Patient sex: M
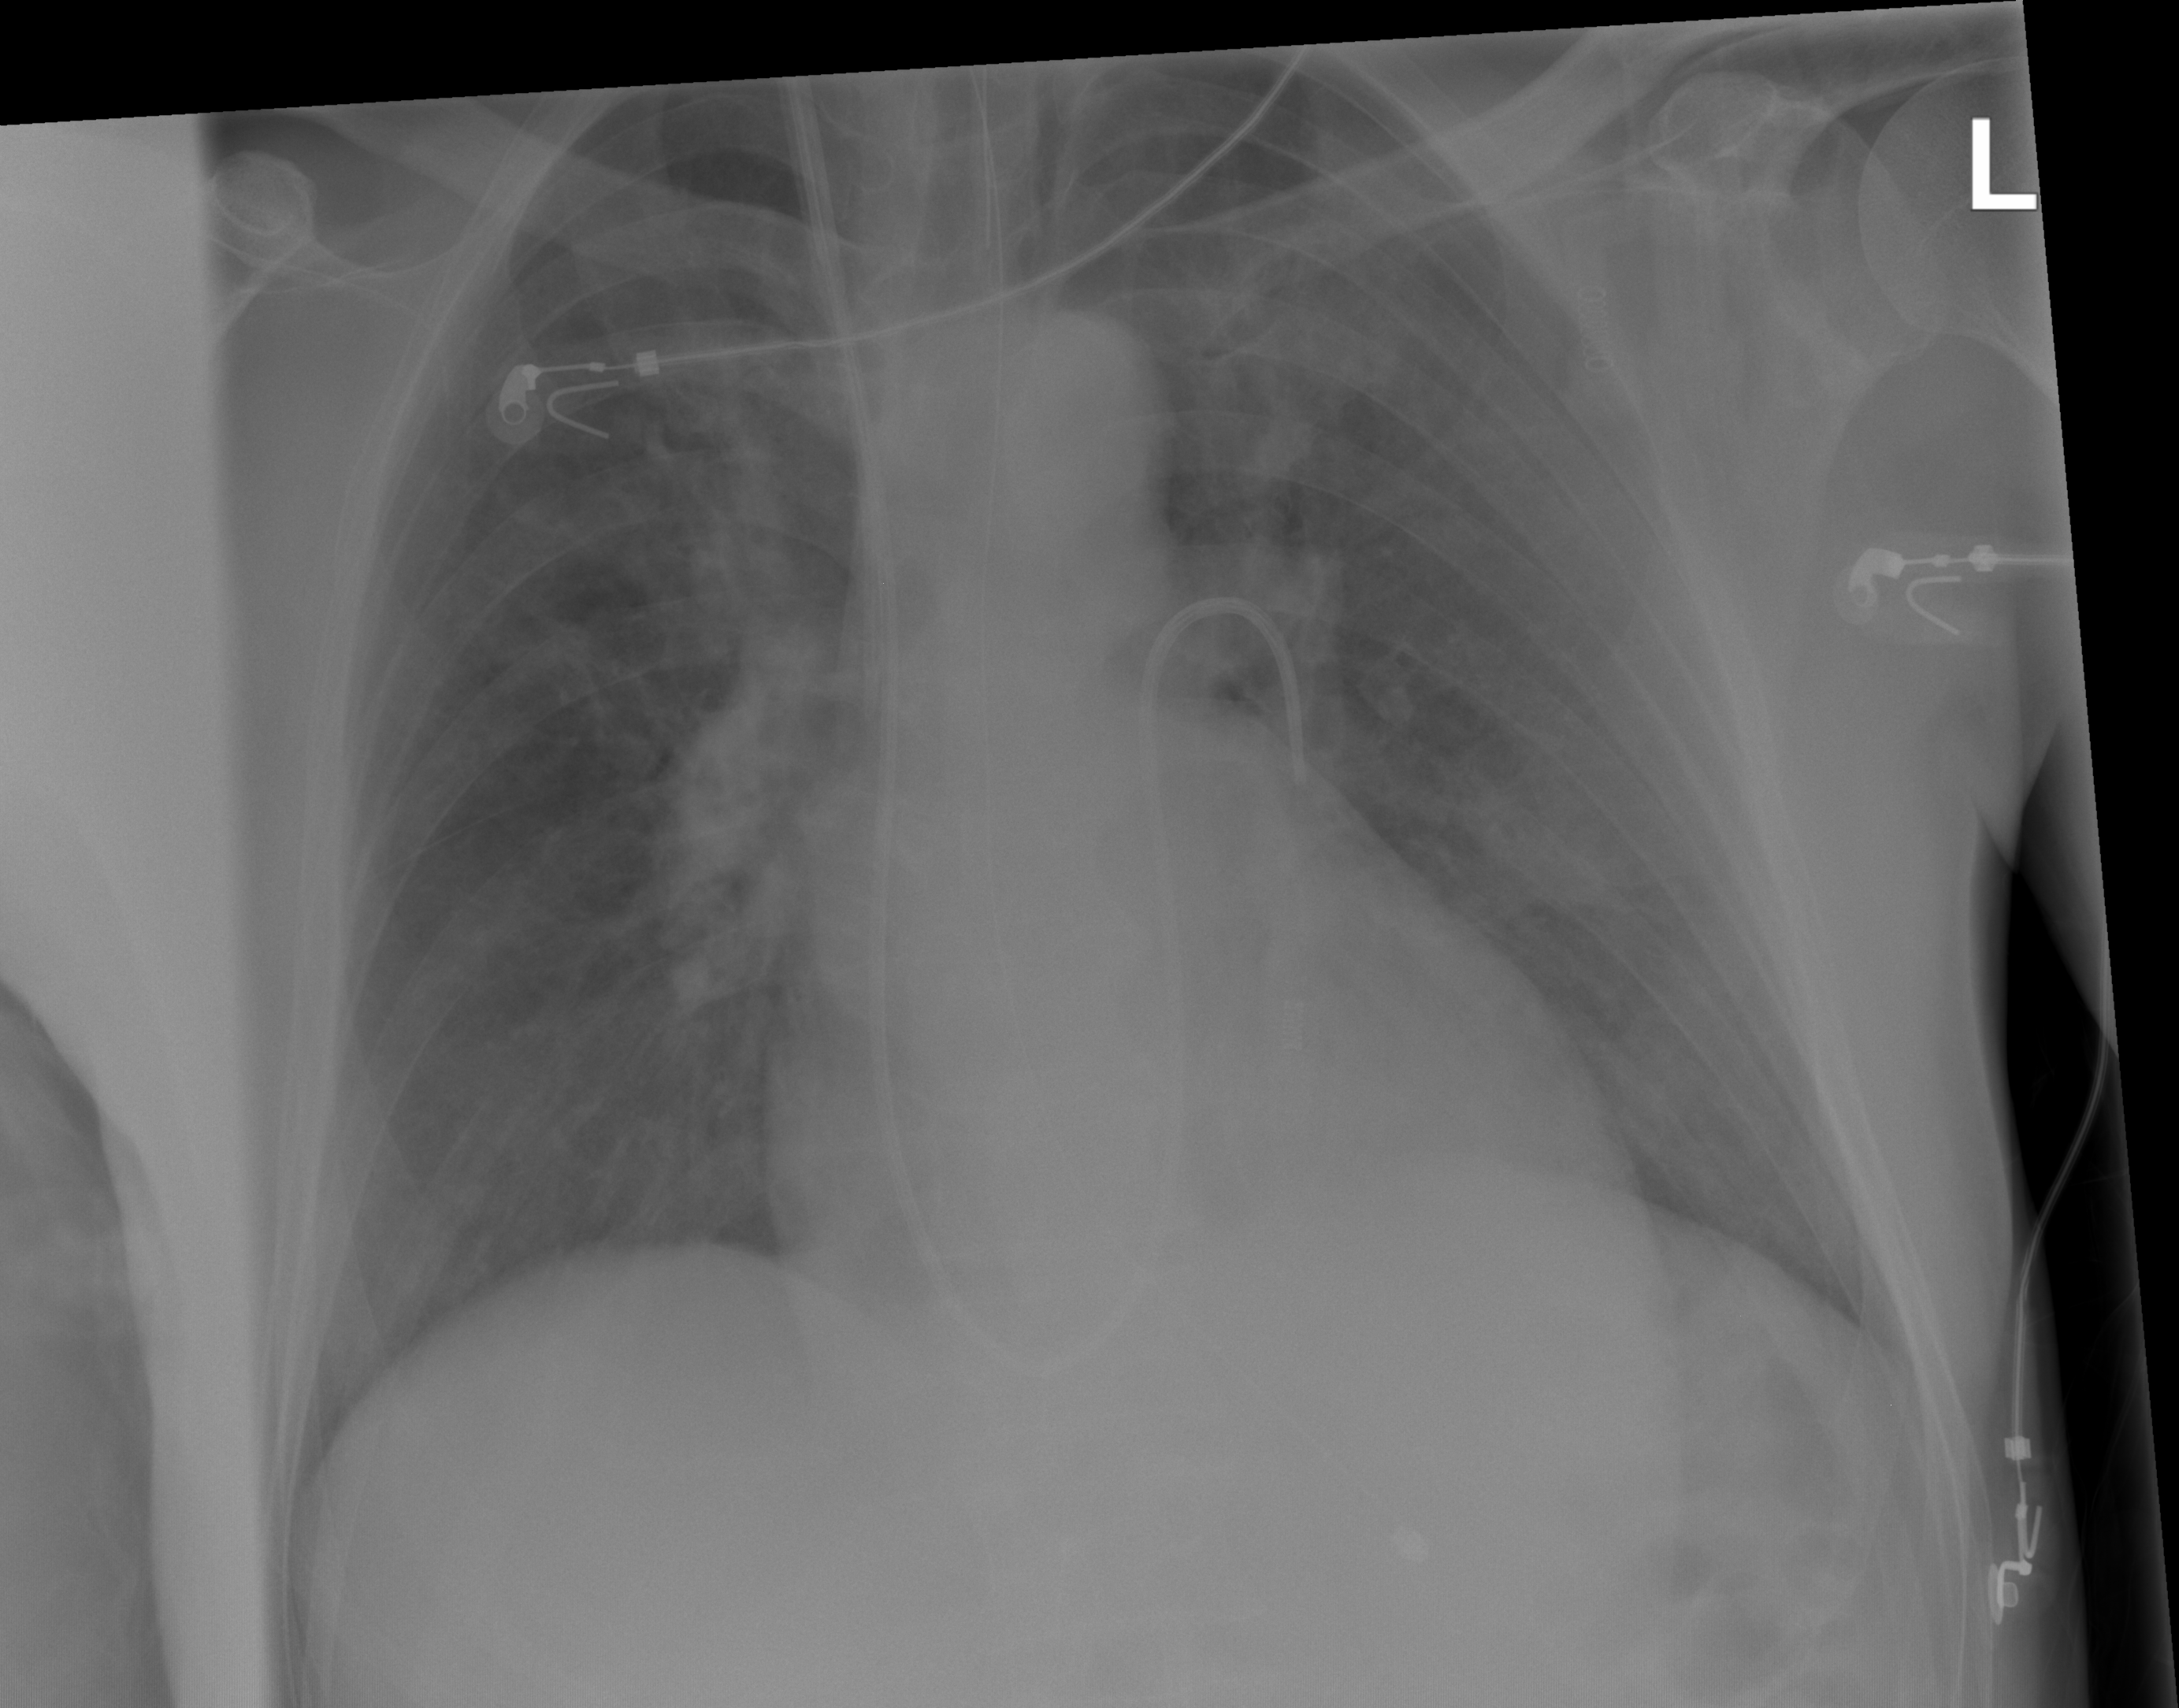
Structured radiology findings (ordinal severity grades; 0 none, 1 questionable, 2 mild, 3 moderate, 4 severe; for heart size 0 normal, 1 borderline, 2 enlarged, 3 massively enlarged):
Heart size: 0
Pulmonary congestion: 2
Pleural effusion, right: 0
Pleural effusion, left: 0
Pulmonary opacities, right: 2
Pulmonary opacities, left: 2
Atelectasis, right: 0
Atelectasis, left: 0